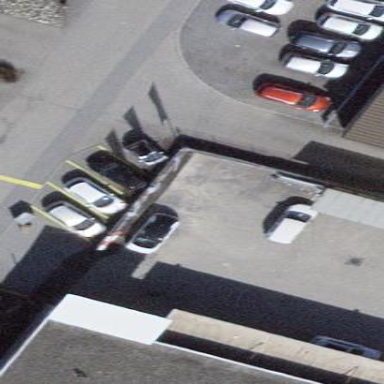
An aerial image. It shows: Parking area with surface.